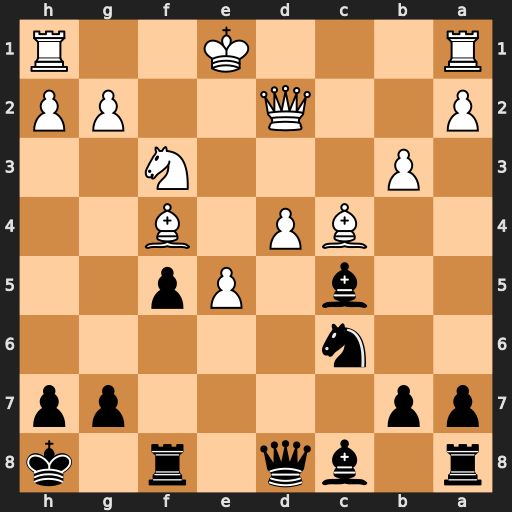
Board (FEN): r1bq1r1k/pp4pp/2n5/2b1Pp2/2BP1B2/1P3N2/P2Q2PP/R3K2R
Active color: b
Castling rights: KQ
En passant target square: -
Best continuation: Bb4 Qxb4 Nxb4